Brain MRI, t2w sequence, axial 2D slice.
Patient: age 33, sex F, weight 78 kg, height 1.78 m
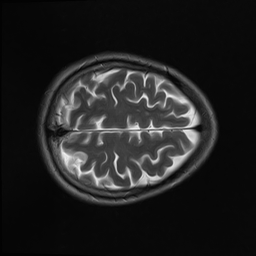